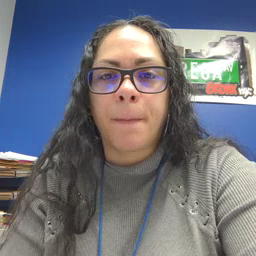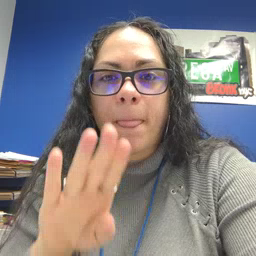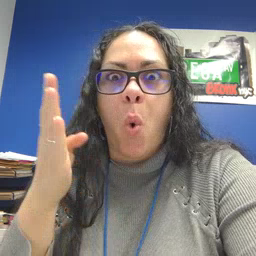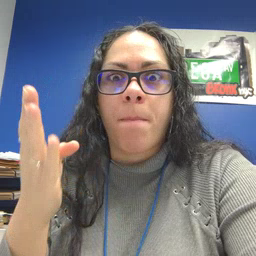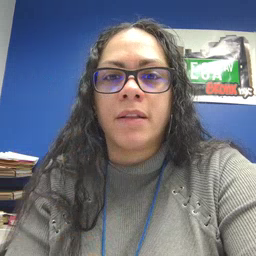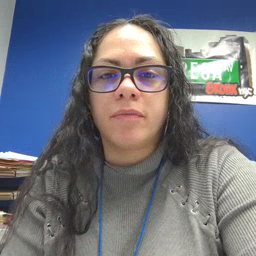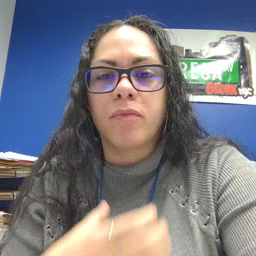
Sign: open